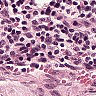
Metastatic tissue present: no